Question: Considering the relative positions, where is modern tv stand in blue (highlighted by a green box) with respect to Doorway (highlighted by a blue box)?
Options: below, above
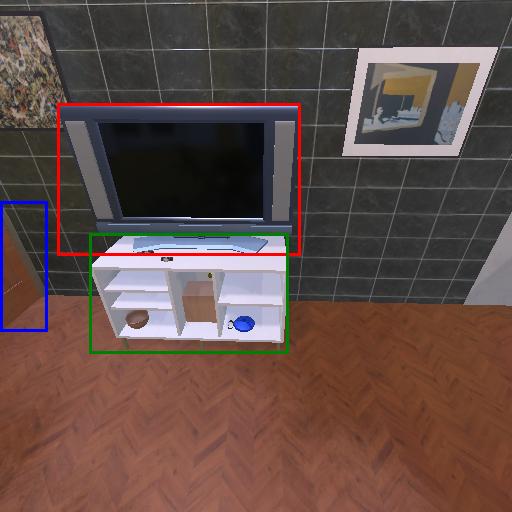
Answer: below